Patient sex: M
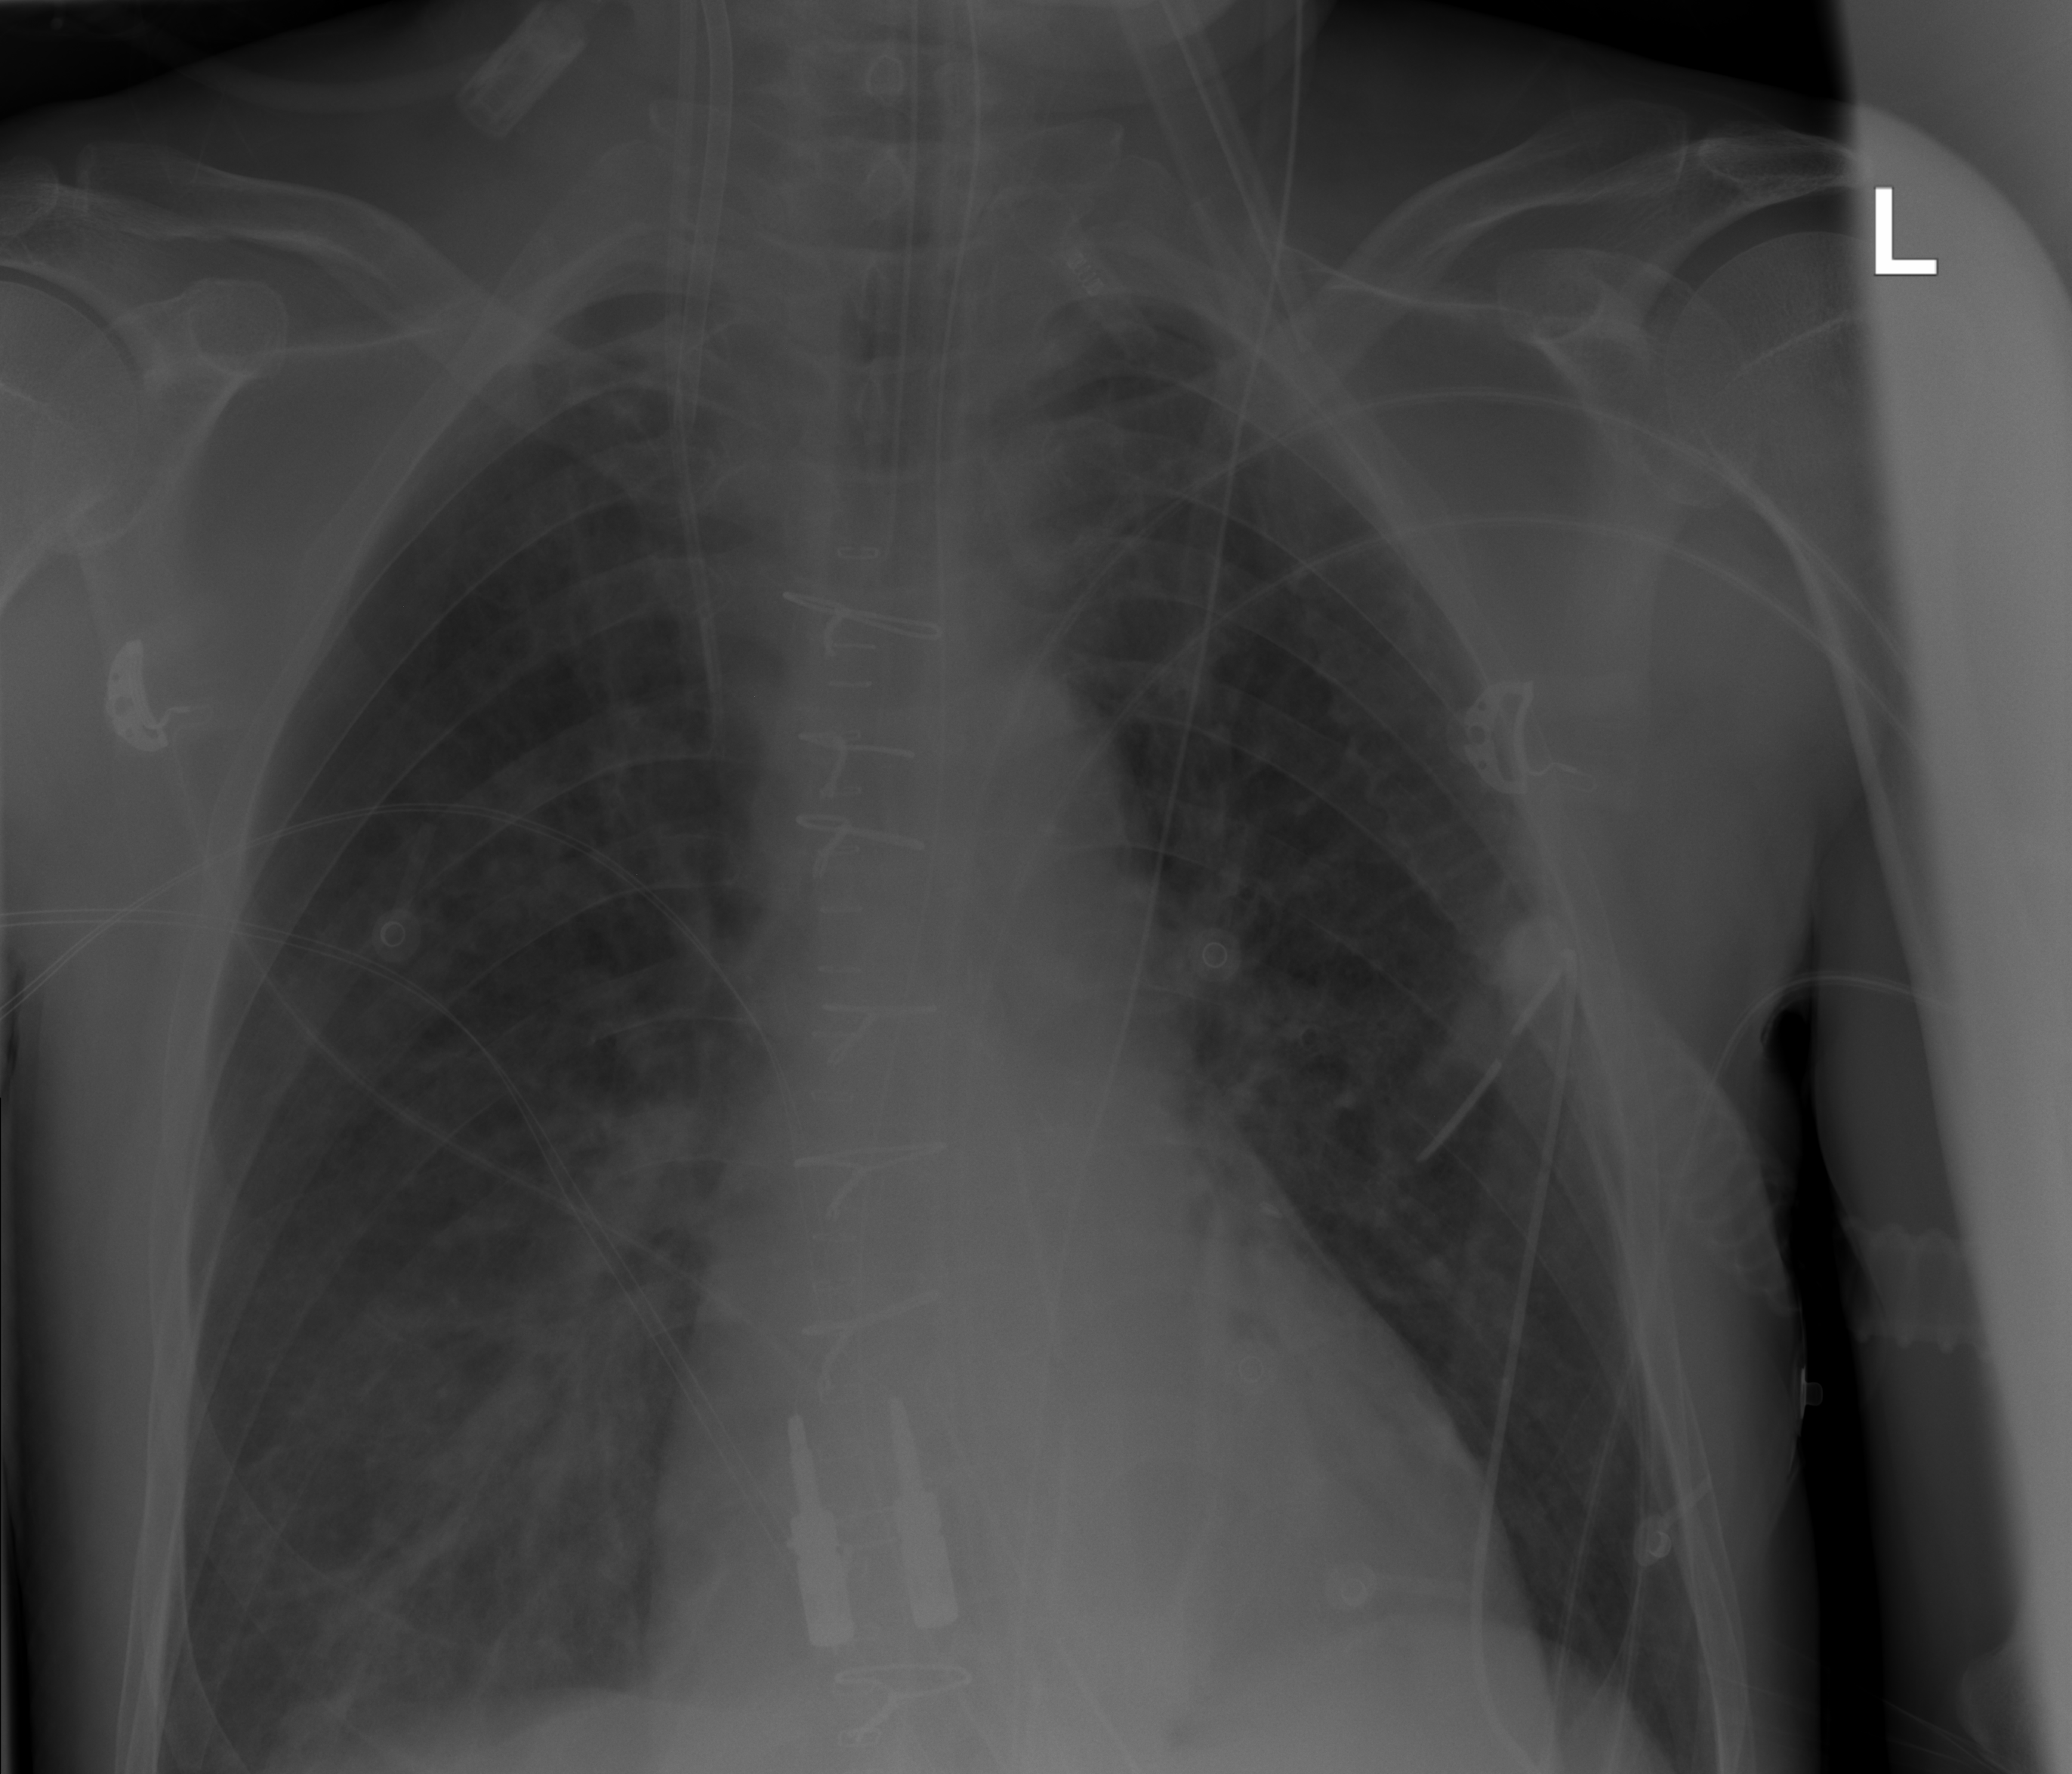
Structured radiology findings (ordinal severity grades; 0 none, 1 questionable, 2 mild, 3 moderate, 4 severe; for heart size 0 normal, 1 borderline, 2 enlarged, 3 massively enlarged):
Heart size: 0
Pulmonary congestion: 2
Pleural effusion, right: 2
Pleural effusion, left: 0
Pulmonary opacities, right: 0
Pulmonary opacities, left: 0
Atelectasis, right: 2
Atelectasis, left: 0